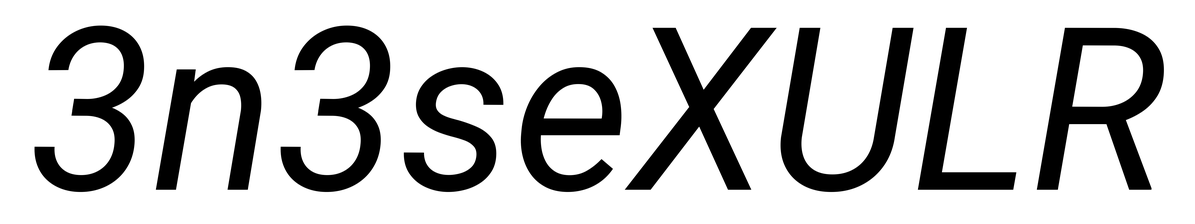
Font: Roboto-Italic_Italic